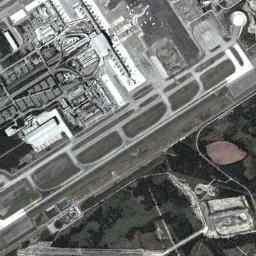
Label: airport